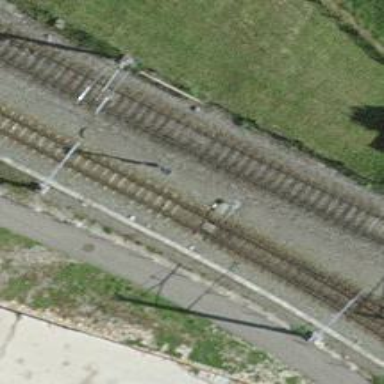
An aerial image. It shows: Railway switch.